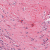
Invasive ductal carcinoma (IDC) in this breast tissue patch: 1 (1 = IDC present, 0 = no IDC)